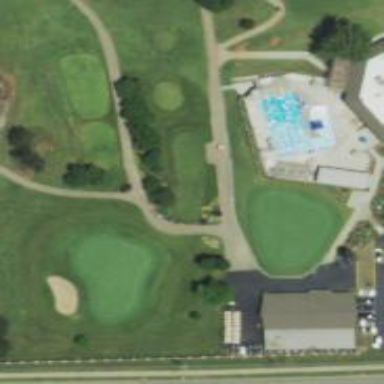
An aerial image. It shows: Path designated for golf carts.